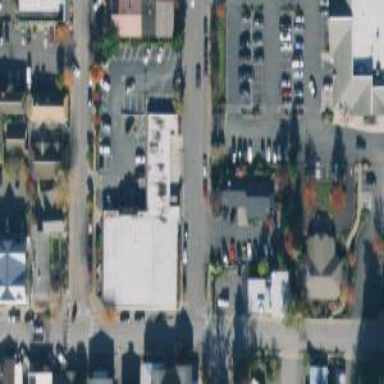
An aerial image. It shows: Pharmacy providing healthcare services.